Aerial crown-view tile of a tropical tree (Barro Colorado Island, Panama), acquired 20250512:
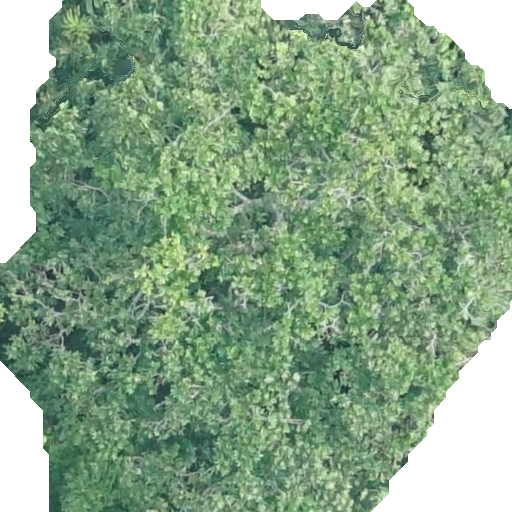
Species: Anacardium excelsum
GBIF accepted scientific name: Anacardium excelsum
Crown area: 389.826 m²